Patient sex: M
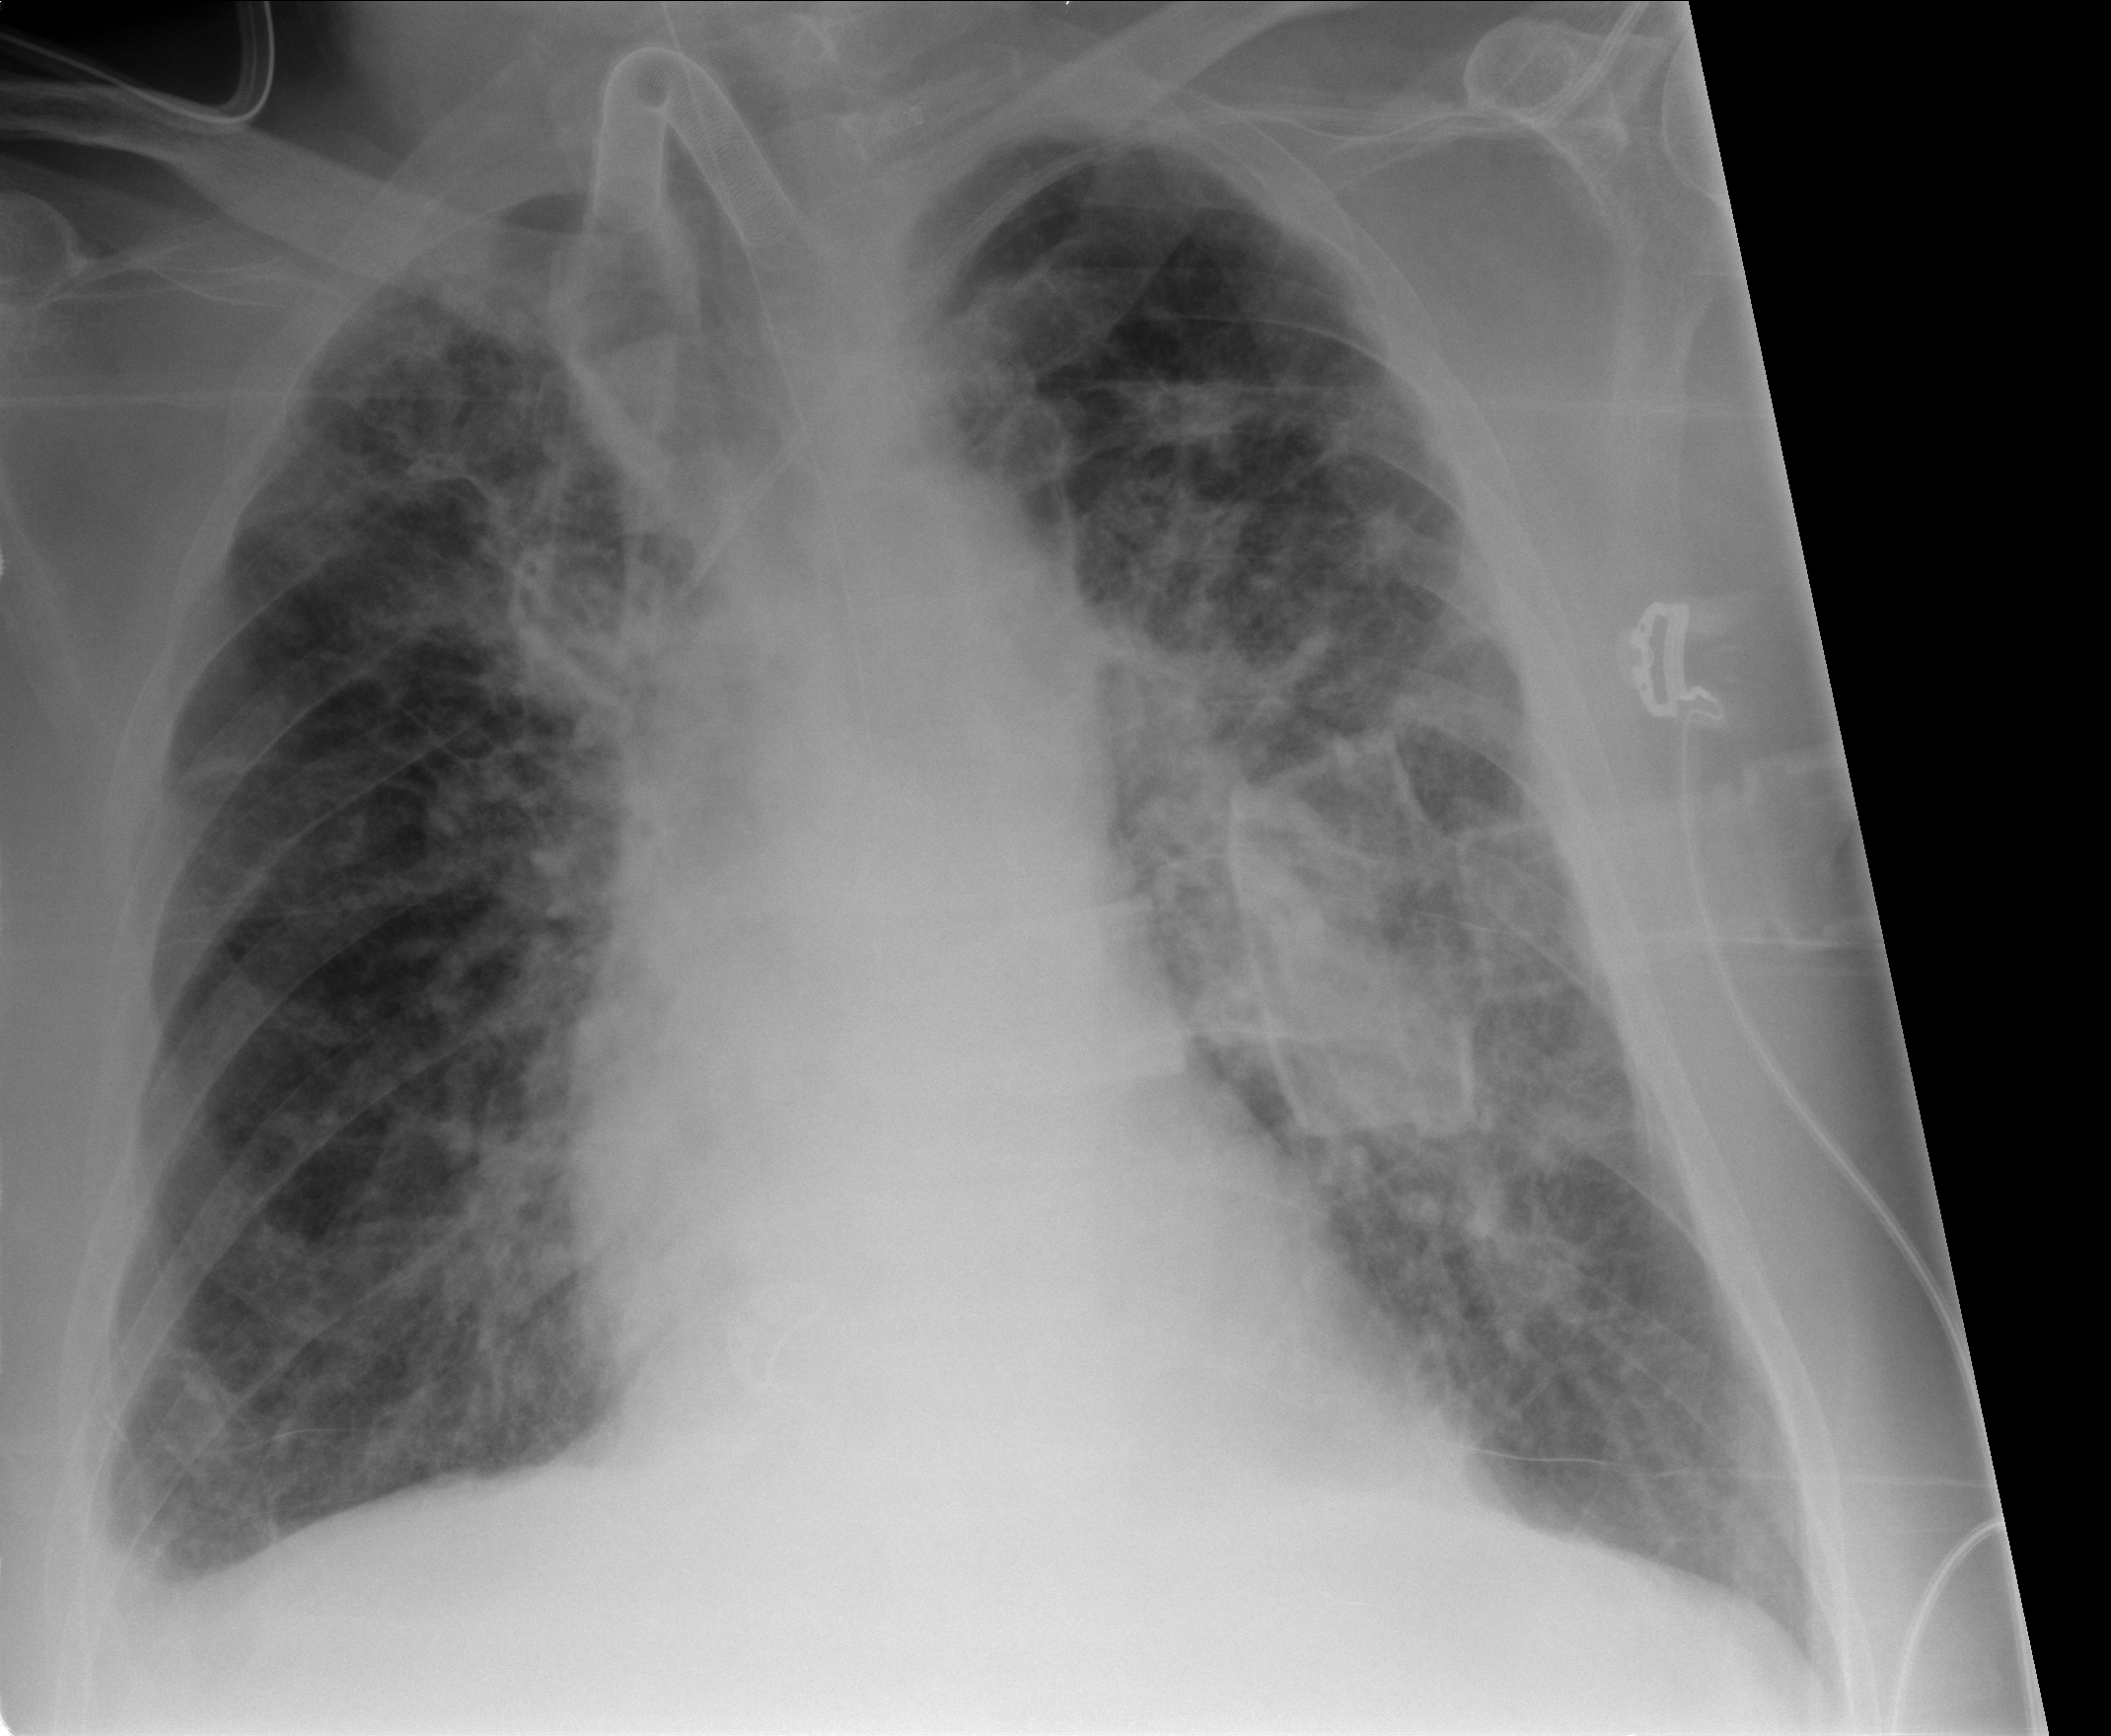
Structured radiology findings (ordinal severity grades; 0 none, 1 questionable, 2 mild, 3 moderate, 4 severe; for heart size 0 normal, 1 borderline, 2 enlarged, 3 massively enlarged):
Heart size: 0
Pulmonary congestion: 0
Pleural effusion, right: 1
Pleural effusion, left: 0
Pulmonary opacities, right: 1
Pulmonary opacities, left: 3
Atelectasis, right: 0
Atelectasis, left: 0